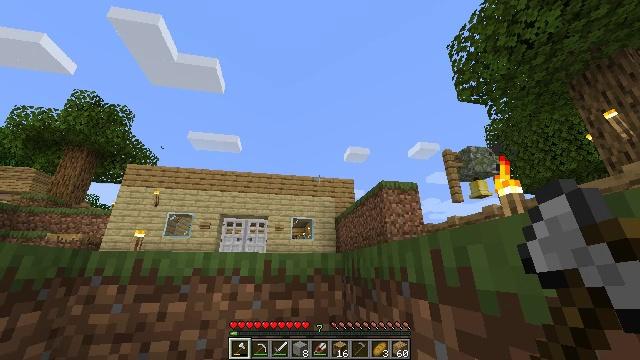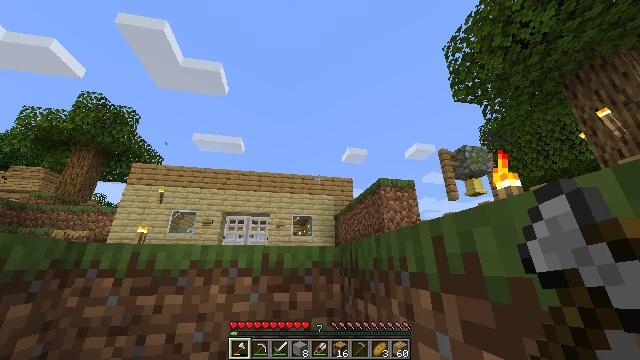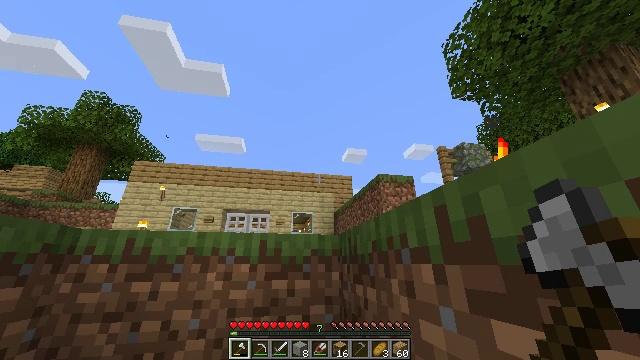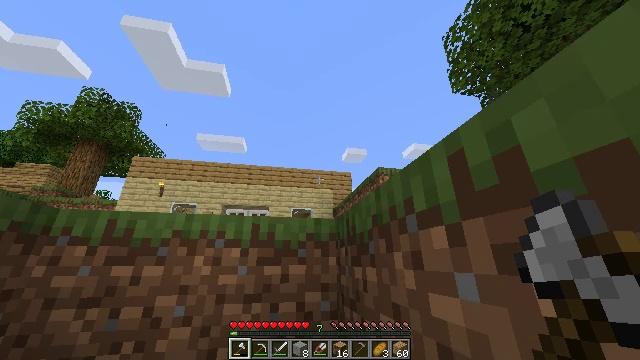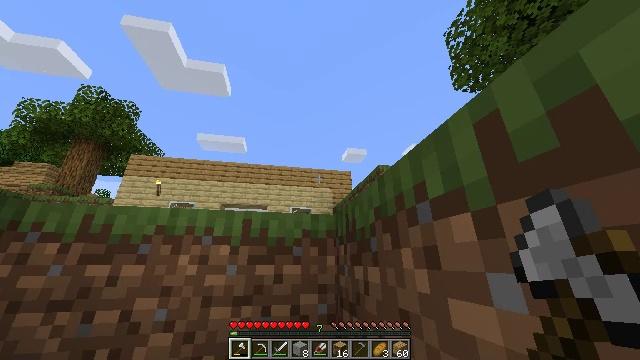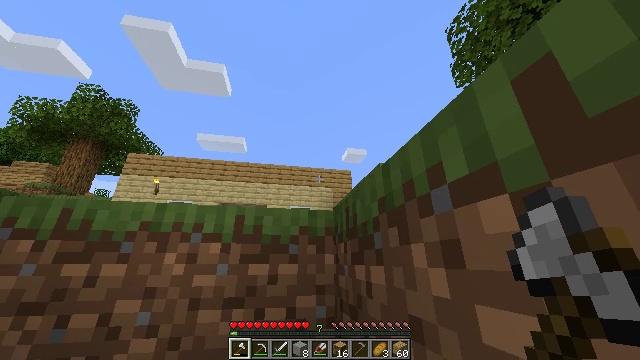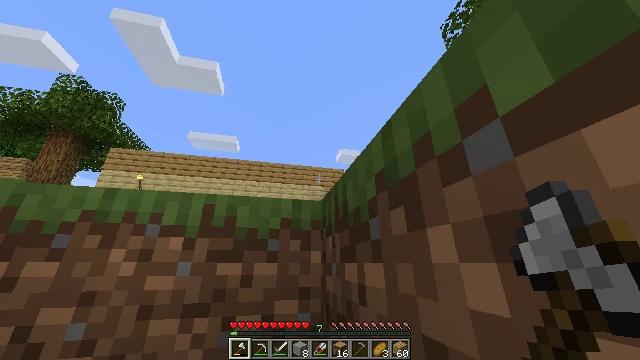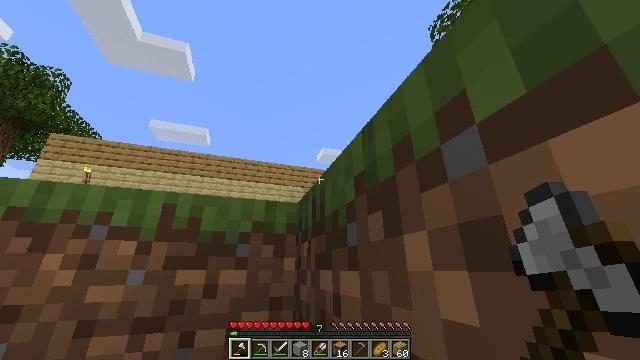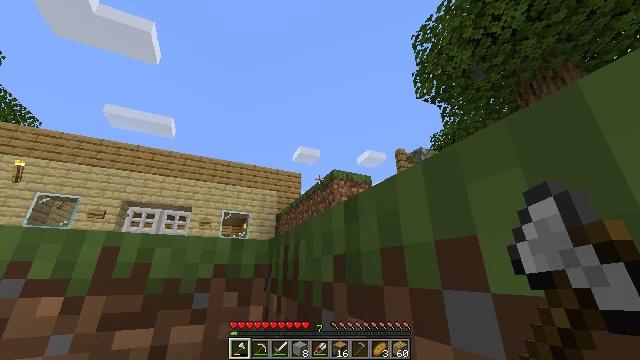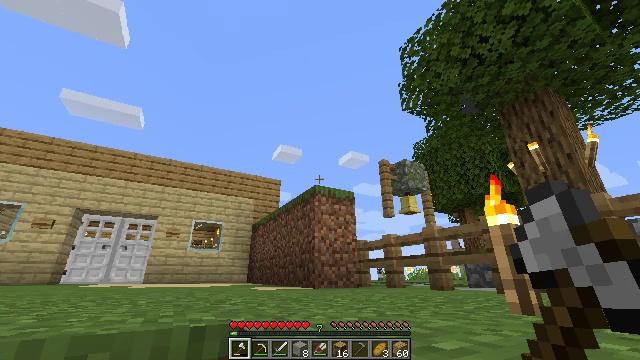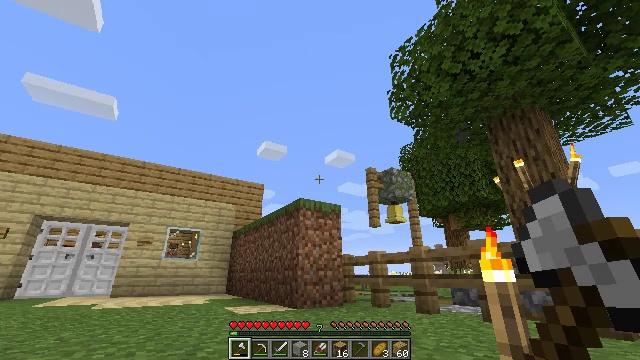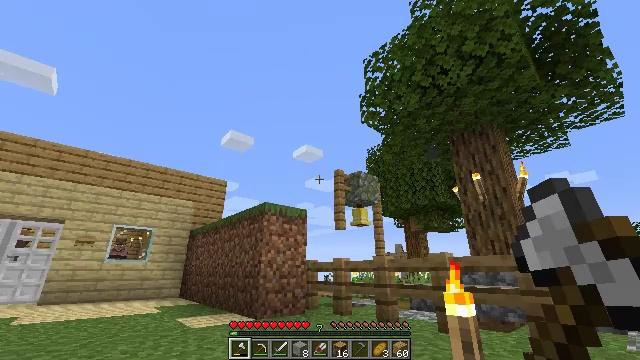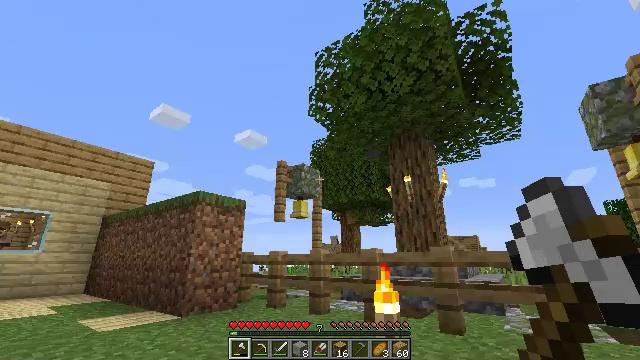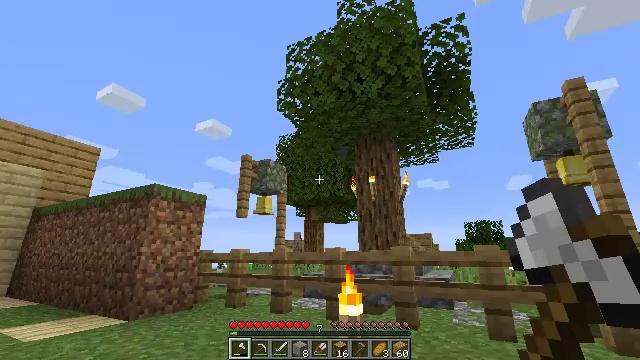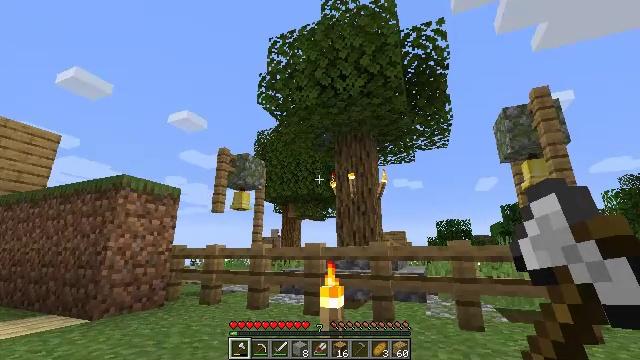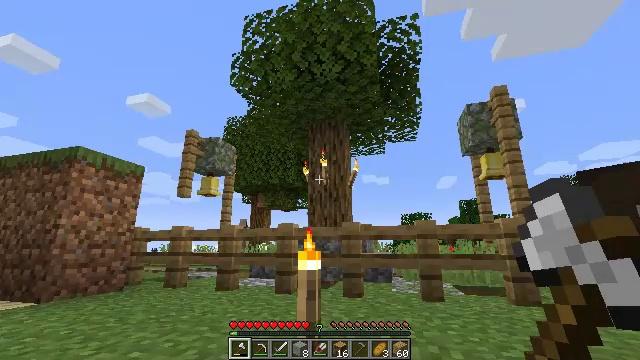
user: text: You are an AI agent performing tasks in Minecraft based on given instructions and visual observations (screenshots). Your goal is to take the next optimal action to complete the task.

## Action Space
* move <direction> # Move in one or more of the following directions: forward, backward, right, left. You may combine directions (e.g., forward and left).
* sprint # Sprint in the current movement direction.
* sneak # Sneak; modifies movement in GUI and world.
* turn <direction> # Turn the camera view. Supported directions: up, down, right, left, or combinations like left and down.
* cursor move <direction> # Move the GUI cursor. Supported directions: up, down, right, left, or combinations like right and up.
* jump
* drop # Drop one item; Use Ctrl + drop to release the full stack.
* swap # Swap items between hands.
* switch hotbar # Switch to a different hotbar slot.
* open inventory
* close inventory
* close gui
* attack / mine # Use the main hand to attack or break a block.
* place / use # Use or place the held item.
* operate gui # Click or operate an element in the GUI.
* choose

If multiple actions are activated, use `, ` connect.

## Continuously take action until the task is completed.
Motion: motion action
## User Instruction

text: Hunt a cow.
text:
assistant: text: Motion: move forward, sprint, jump
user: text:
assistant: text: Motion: move forward, sprint, jump
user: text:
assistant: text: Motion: move forward, sprint
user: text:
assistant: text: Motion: move forward, sprint
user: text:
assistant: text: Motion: move forward, sprint
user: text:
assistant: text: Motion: move forward, sprint, turn right
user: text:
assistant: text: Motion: move forward, sprint, turn right
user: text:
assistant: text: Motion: move forward, sprint, turn right, jump
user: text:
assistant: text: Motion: move forward, sprint, turn right, jump
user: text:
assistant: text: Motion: move forward, sprint, turn right, jump
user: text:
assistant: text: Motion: move forward, sprint, turn right and down, jump
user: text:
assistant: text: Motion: move forward, sprint, turn right and down, jump
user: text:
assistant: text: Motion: move forward, sprint, turn right, jump
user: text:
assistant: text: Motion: move forward, sprint, turn right, jump
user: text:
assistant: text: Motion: move forward, sprint, turn right and down, jump
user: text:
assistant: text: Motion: move forward, sprint, turn right and down, jump
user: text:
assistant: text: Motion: move forward, sprint, turn right and down, jump
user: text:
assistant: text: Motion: move forward, sprint, turn right, jump
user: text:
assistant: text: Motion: move forward, sprint, jump
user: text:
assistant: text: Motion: move forward, sprint, turn right, jump
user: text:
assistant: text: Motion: move forward, sprint, turn right and down, jump
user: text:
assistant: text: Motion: move forward, sprint, turn right and down, jump
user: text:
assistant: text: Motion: move forward, sprint, turn right and down, jump
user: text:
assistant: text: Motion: move forward, sprint, turn right and down, jump
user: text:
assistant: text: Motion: move forward, sprint, turn right and down, jump
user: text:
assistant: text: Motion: move forward, sprint, turn right and down, jump
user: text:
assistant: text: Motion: move forward, sprint, turn right and down, jump
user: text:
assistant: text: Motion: move forward, sprint, turn down, jump
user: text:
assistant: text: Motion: move forward, sprint, turn left and down
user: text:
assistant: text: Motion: move forward, sprint, turn left